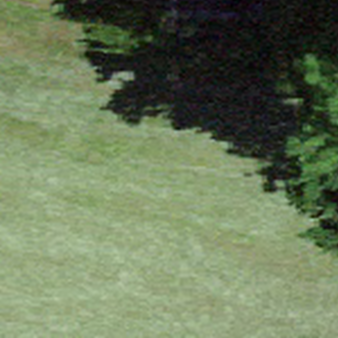
Label: other